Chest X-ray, AP view. Patient: 32 years old, sex M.
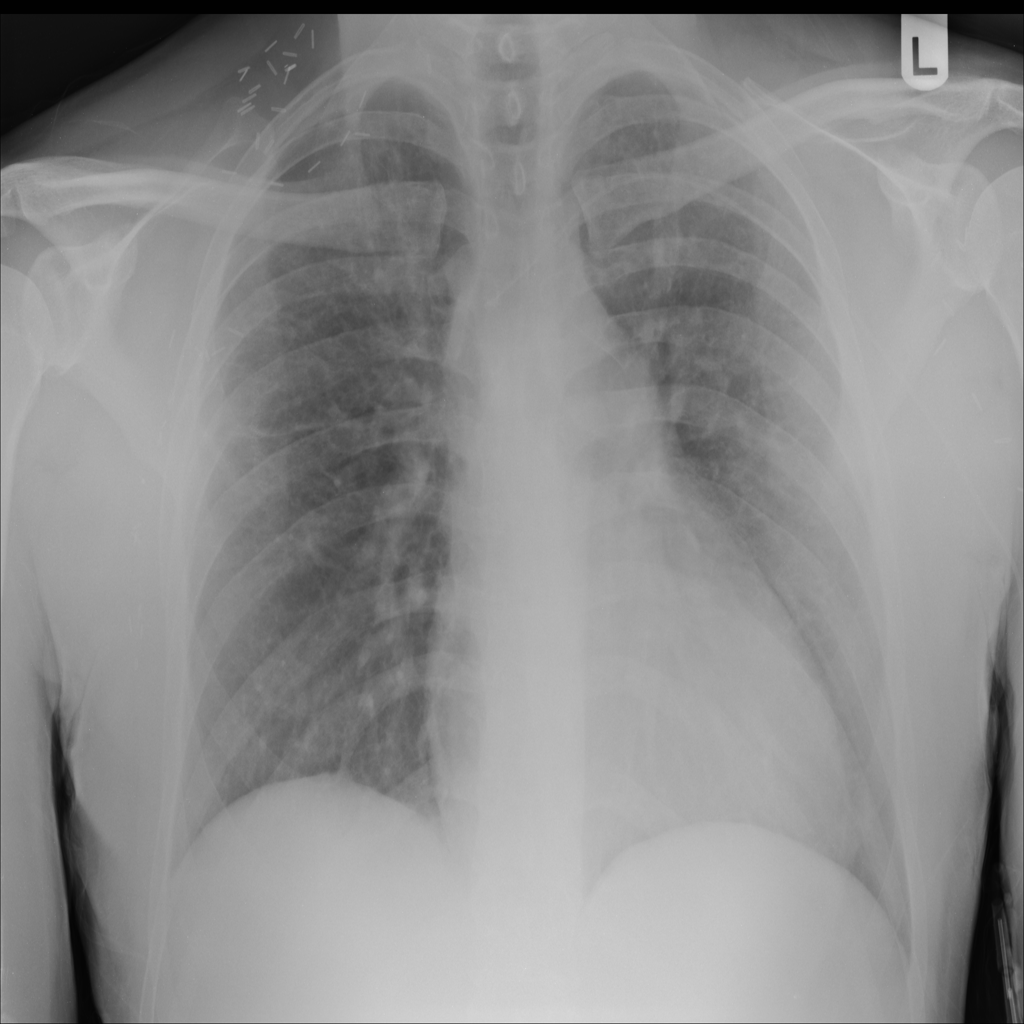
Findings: No Finding